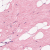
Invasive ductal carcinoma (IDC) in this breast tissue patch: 0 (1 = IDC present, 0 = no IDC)